Field crop: maize
Growth stage: 2
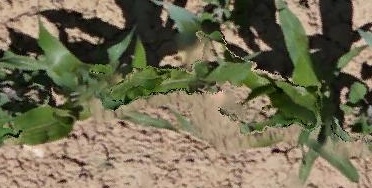
Species: maize